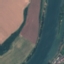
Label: River